Question: I need to checkout aptoide source code from <URL>. I have tried to checkout the source code by using TortoiseSVN in Windows platform and get the following error.

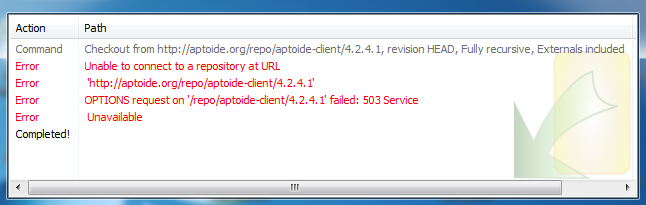
Answer: I have solved my problem. I have downloaded <URL>